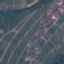
Label: PermanentCrop